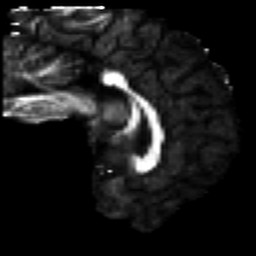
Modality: FA
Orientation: sagittal
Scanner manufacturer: ge
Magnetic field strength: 3 T
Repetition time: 7.98 s
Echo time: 0.0701 s